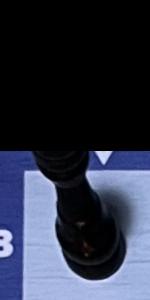
Label: Rook_Black